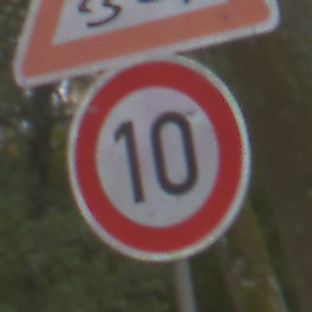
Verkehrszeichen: Geschwindigkeit10
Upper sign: SchleuderOderRutschgefahr
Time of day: Midday
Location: Outdoor (Nature)
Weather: Overcast
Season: Autumn
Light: Natural